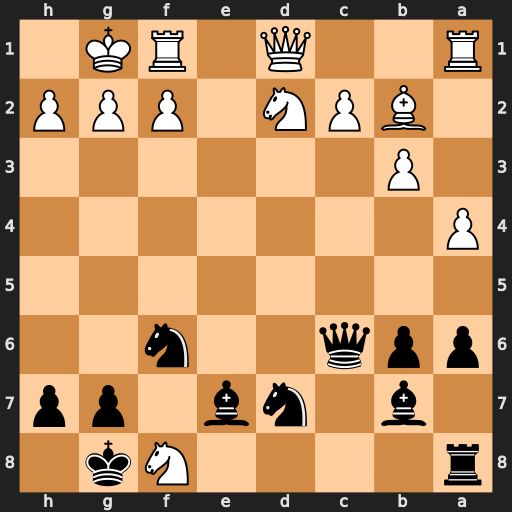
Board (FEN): r4Nk1/1b1nb1pp/ppq2n2/8/P7/1P6/1BPN1PPP/R2Q1RK1
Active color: b
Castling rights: -
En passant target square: -
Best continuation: Qxg2#